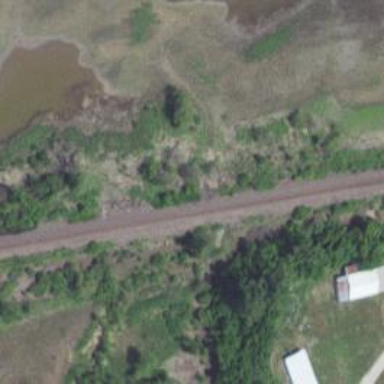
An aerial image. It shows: Railway track.